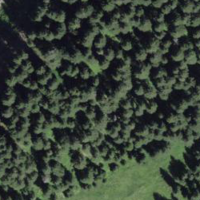
EUNIS habitat code: 43
Species observed at this site:
Petasites albus